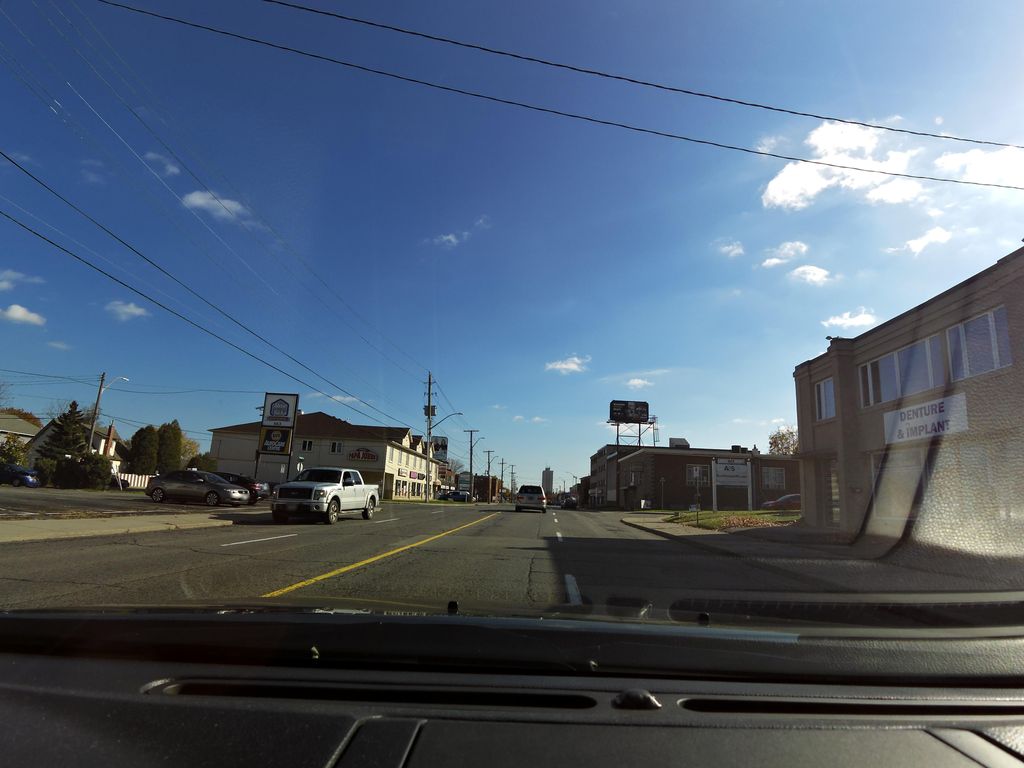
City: hamilton